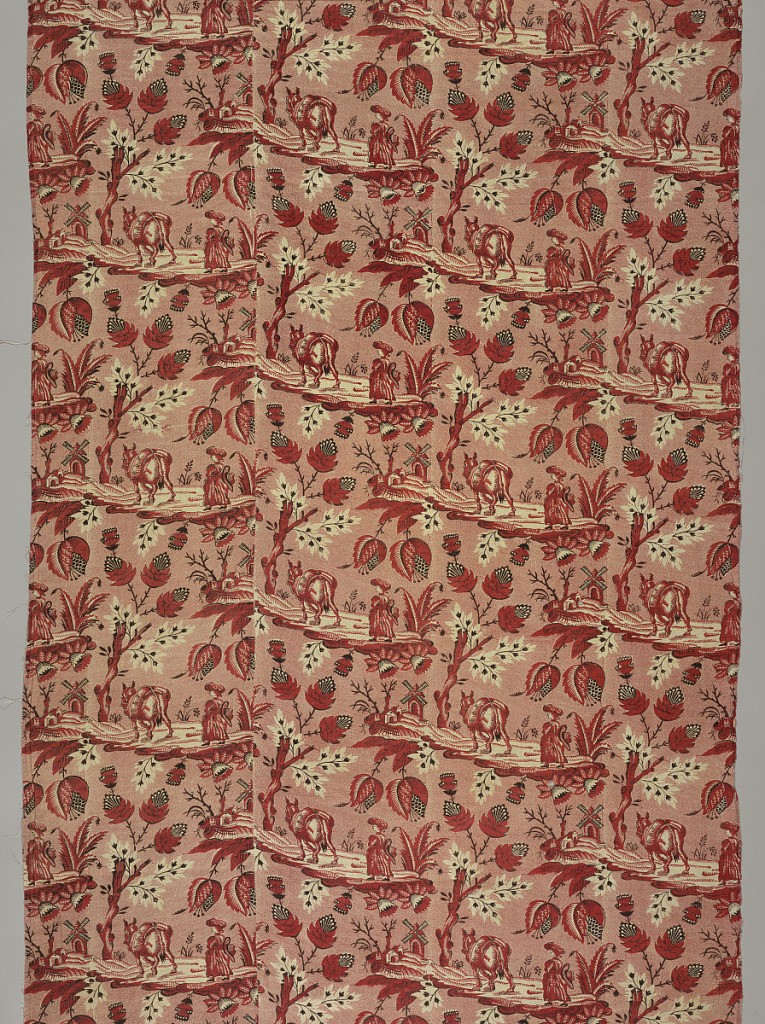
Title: Panel
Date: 1770–80
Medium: linen warp, cotton weft Technique: block printed on plain weave
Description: A woman following a horse or a mule towards a windmill in offset alignment. Flowers surrounding motif. Picottage background.